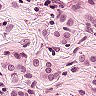
Metastatic tissue present: yes